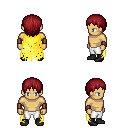
a pixel art fantasy rpg character, male body template, human, tanned skin, yellow tattered cape, white pants, brunette plain hairstyle, leather bracers, black shoes, four views (front, back, left, right), 2x2 character sprite sheet, small pixel art, hard edges, no anti-aliasing